Chest X-ray:
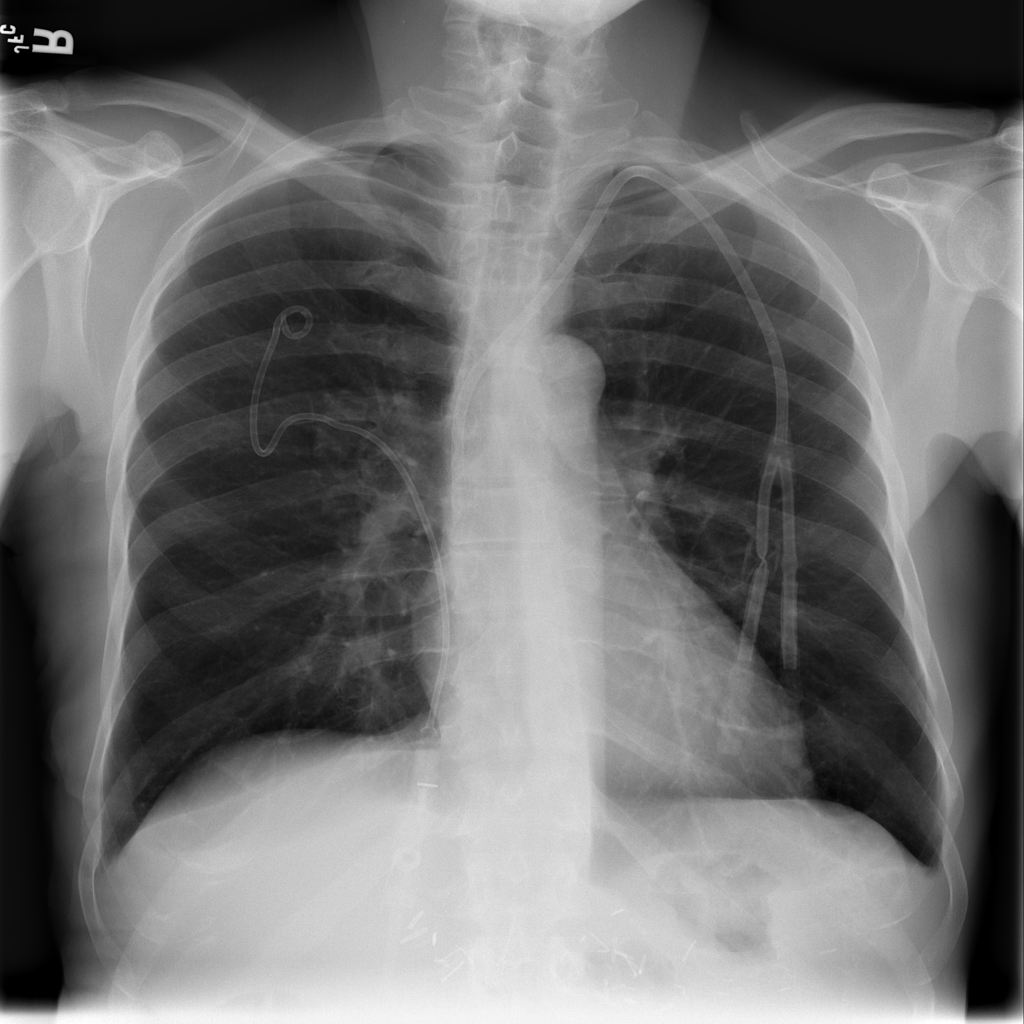
Findings: Effusion
No abnormal finding: no